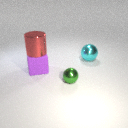
large purple rubber cube in front of large cyan metal sphere